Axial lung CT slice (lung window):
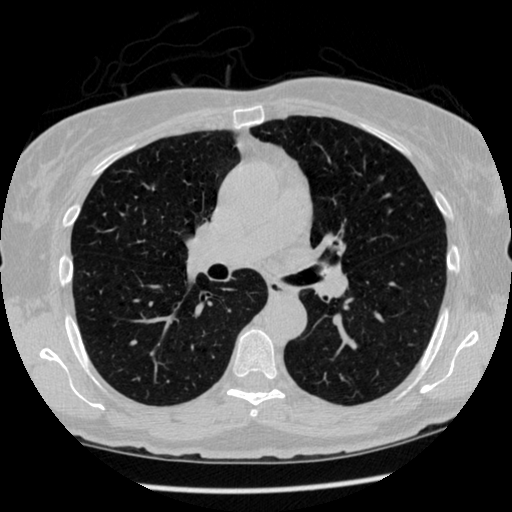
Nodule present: no